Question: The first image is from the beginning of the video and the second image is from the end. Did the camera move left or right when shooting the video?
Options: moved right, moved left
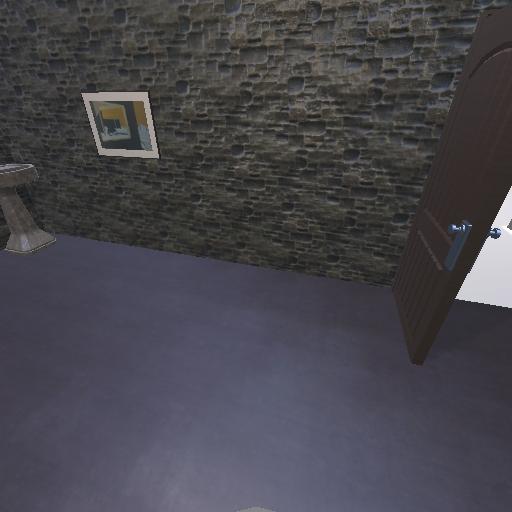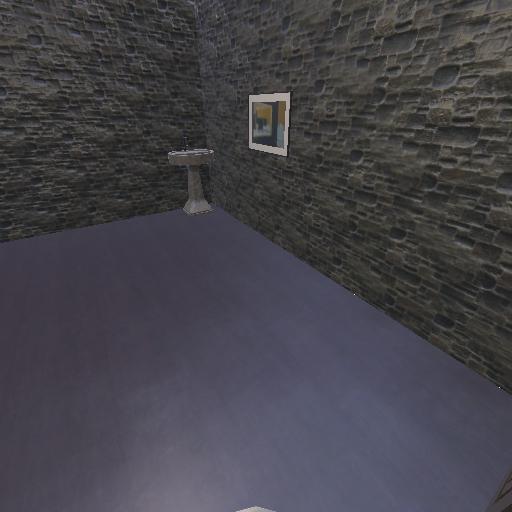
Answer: moved right